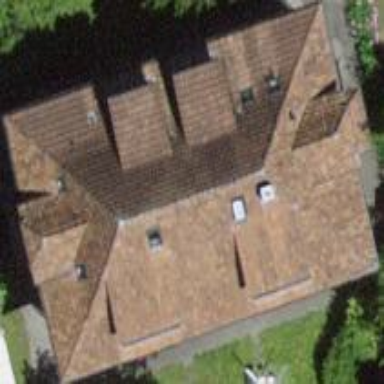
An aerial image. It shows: Semidetached house with hipped roof made of roof tiles.